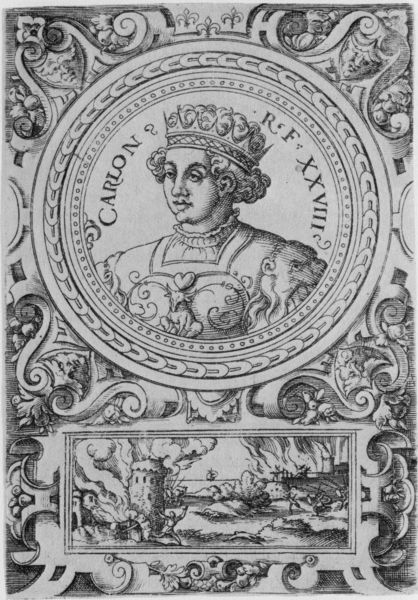
Titel: Bildnis von Karl, König von Frankreich
Künstler: Jost Amman
Institution: (Seriendruck)
Schlagwörter: blätter, feuer, kampf, mann, meer, wasser, weiß, landschaft, menschen, busen, frau, frisur, grau, haar, kleid, profil, schwarz, szene, zeichnung, hochformat, muster, ornament, gesichter, augen, barock, kragen, leiche, rahmen, tod, bild, bildnis, portrait, porträt, haare, krone, locken, kreis, rund, turm, ranken, schiff, schrift, grafik, graphik, hafen, brand, krieg, schlacht, unglück, könig, dekoration, dekor, ornamente, verzierung, deutsch, jahreszahl, flucht, name, burg, medaillon, brennen, technik, druck, radierung, stich, schwarzweiß, text, überfall, beschriftung, herrscher, fürst, rüstung, verziert, ornamental, harnisch, voluten, eroberung, herz, königin, löwe, macht, fresko, karl, carl, reben, kreisförmig, kupferstich, ochse, kaiserin, rettung, feuersbrunst, plünderung, weltuntergang, 28, reiche königin, brenen, carlon